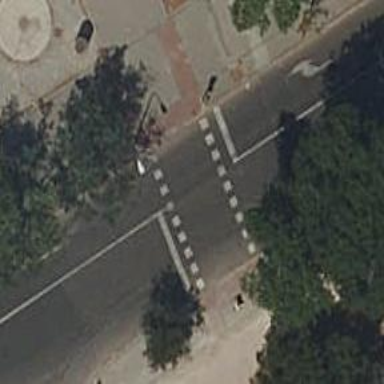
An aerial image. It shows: Road crossing with traffic signals.